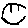
Label: smiley face